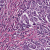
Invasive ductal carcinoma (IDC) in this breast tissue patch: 1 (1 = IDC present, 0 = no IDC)